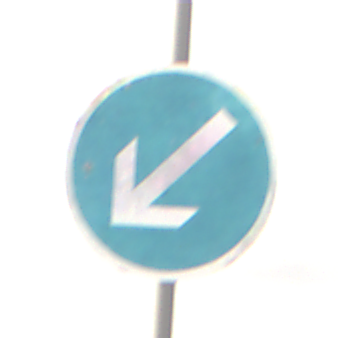
Verkehrszeichen: VorgeschriebeneVorbeifahrtLinks
Umgebung: Outdoor, Nature
Tageszeit: Midday
Wetter: Overcast
Licht: Natural
Jahreszeit: NotSpecified
Kontrast: LowContrast